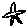
Label: star